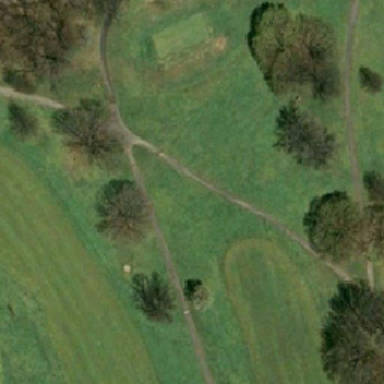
There are three connecting paths in grasslands that grow some trees .